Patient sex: M
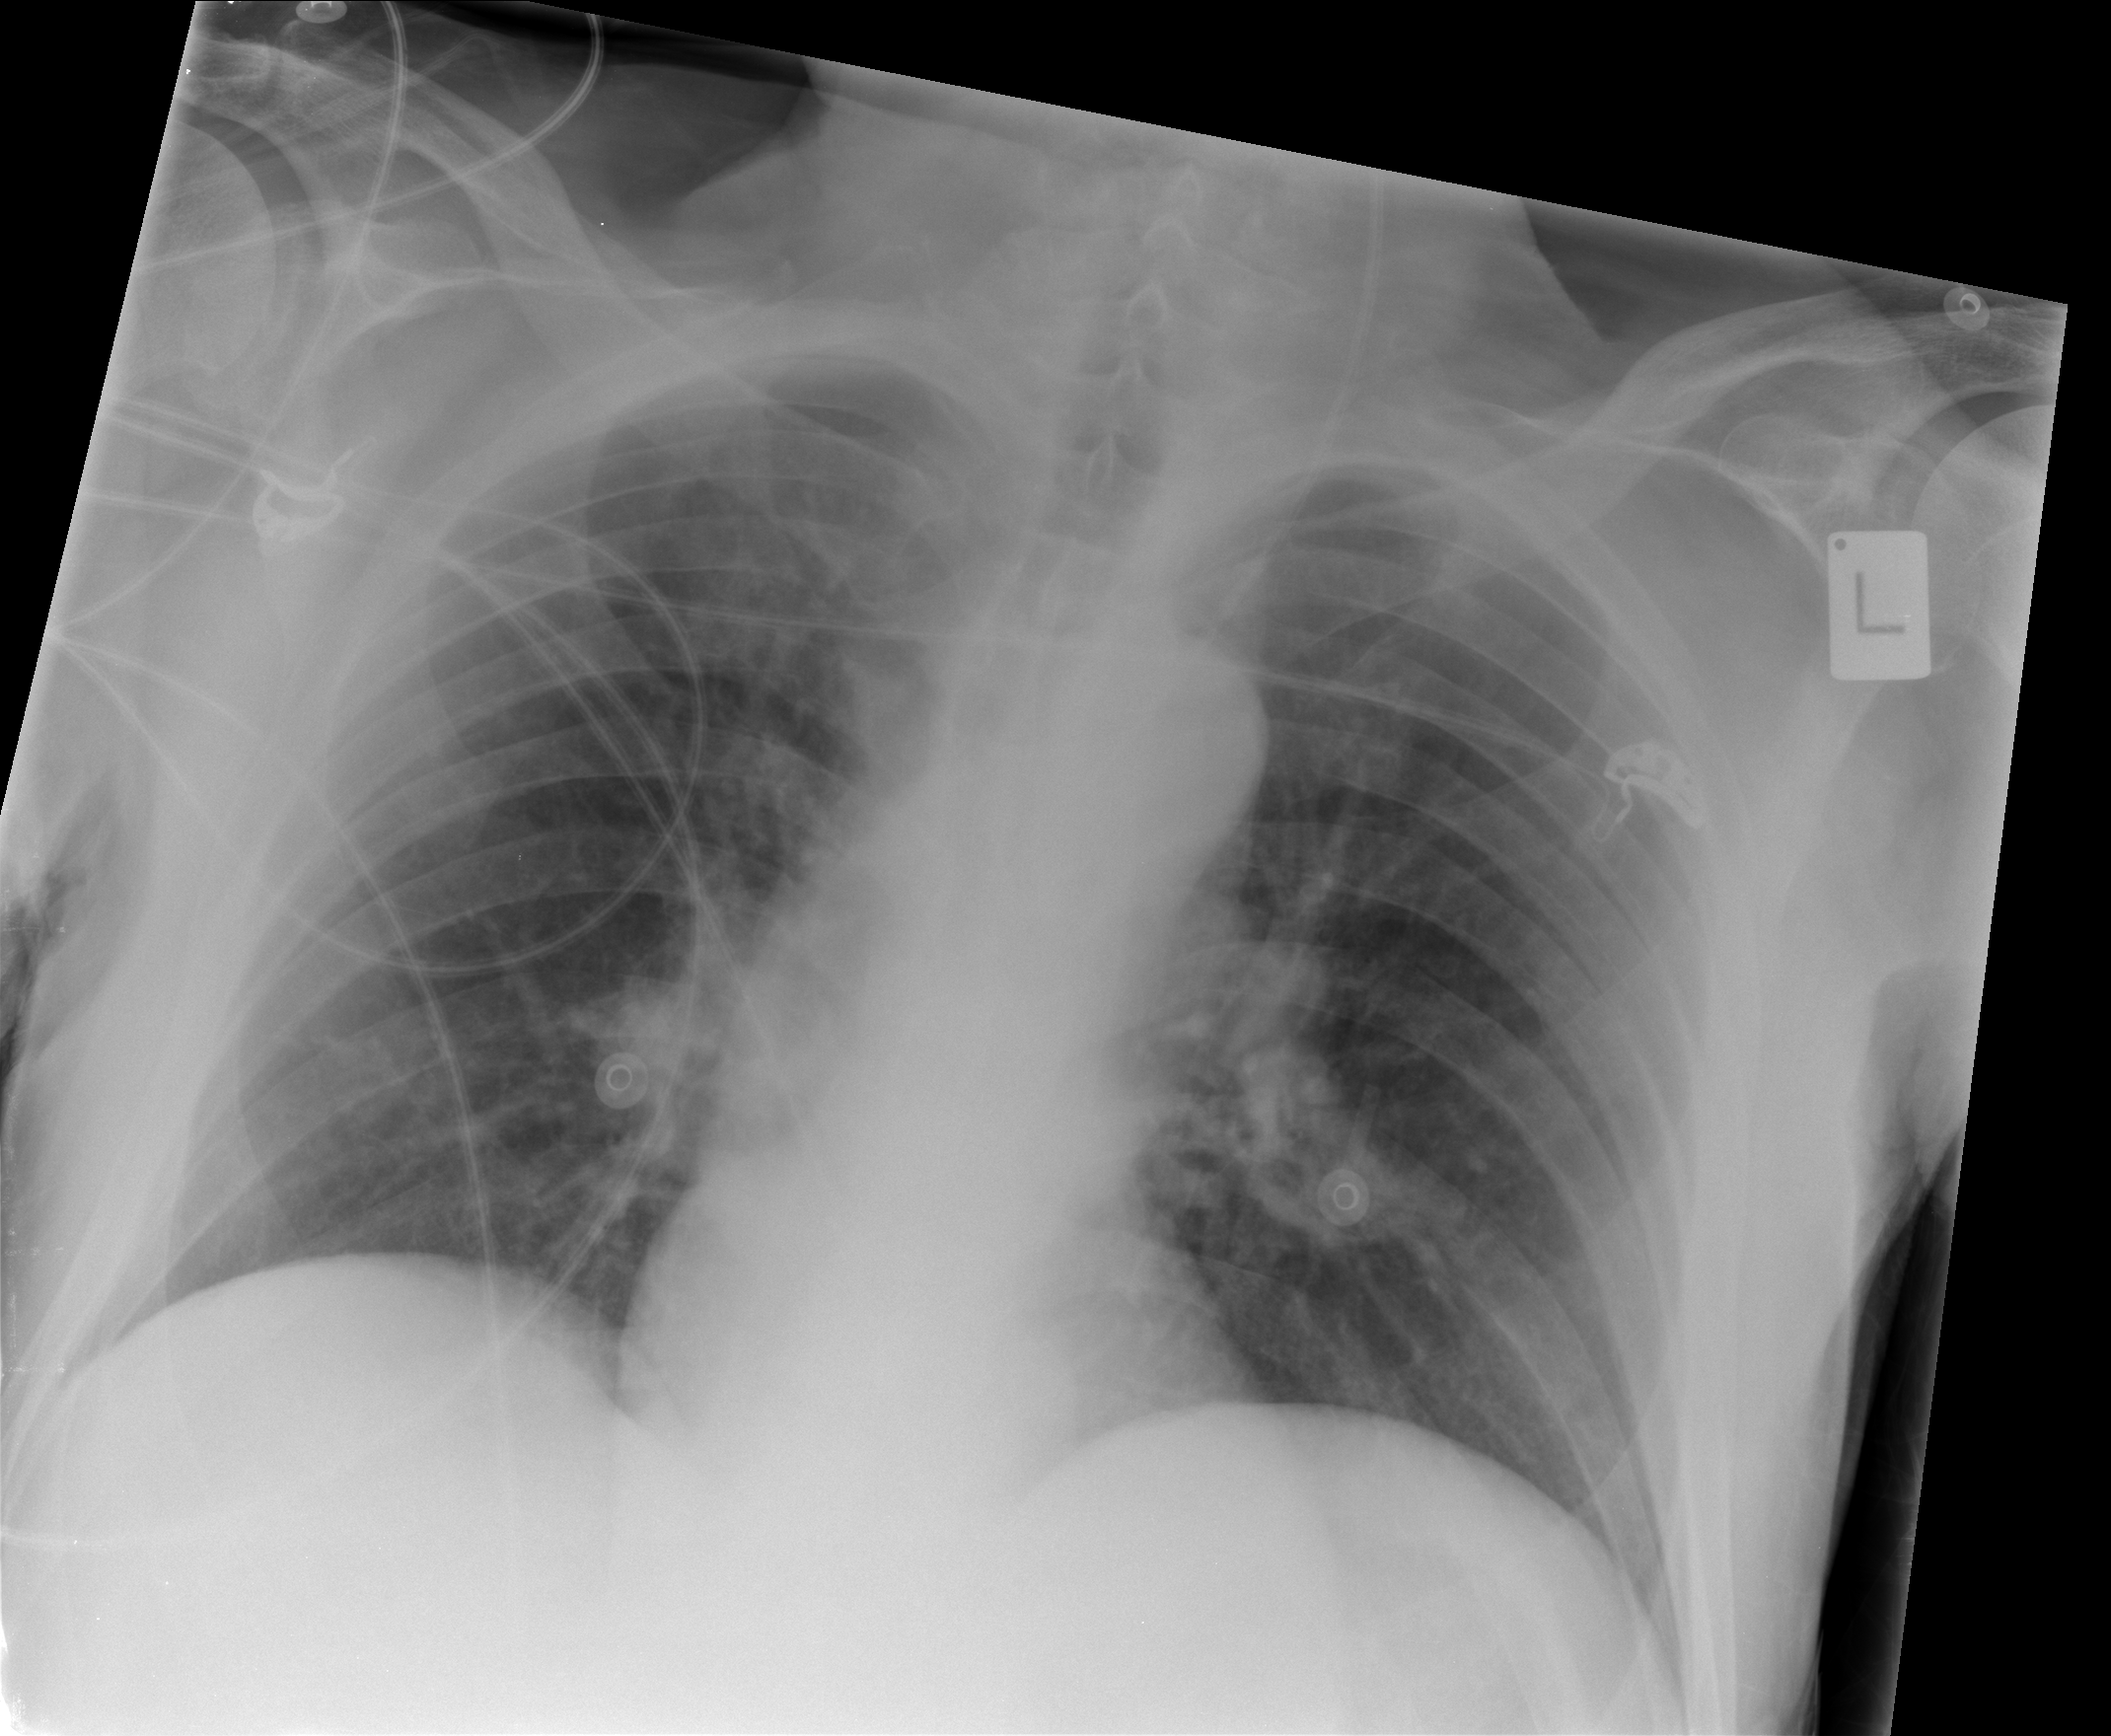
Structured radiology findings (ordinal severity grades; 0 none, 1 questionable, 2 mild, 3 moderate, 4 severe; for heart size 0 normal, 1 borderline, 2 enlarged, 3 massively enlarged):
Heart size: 0
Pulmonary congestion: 1
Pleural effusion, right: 0
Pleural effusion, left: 0
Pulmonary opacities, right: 0
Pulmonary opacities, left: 0
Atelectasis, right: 1
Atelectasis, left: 1